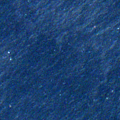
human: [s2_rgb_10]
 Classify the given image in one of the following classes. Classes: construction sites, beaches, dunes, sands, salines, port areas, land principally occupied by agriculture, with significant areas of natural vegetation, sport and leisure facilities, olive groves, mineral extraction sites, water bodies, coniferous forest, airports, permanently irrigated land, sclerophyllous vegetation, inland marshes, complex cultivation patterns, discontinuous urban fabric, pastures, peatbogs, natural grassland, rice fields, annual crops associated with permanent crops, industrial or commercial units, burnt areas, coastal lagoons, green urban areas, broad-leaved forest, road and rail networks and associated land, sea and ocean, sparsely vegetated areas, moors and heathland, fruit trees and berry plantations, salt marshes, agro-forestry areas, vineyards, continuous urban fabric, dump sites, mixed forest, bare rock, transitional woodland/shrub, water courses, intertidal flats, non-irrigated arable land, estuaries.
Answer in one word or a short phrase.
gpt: sea and ocean